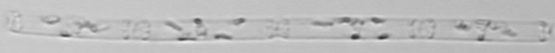
Label: Cerataulina_pelagica